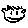
Label: smiley face